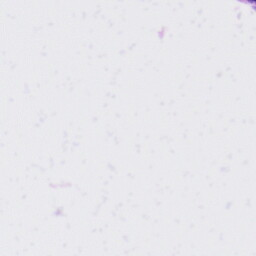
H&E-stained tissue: Liver